Question: i'm trying to get properties from the relationship between tables , but its seems not working , i tried other solution in the web but still not working , here the code bellow that i call :
'''
$data = Employer::with(['contratClient'=>function($query){$query->select("idcontrat");}])
->where("id_entre",1)
->get();
echo "<pre>";
dd($data[0]->contratClient);
echo "</pre>";
'''
the Employer Model :
'''
class Employer extends Model{
protected $primaryKey = 'id_em';
protected $table = 'employers';
protected $guarded = array();
public function contratClient(){
return $this->hasMany("App\ContratClient","id_emp");
}
}
'''
the ContratClient Model :
'''
class ContratClient extends Model
{
protected $primaryKey = 'idcontrat';
protected $table = 'contratClients';
public function employer(){
return $this->belongsTo('App\Employer','id_em');
}
}
'''
here is the result:

if i miss any thing please i'm listing , still a beginner in Laravel
thanks
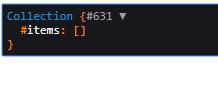
Answer: The models relationships should be:
'''
class Employer extends Model{
protected $primaryKey = 'id_em';
protected $table = 'employers';
protected $guarded = array();
public function contratClient(){
return $this->hasMany("App\ContratClient","id_emp", "id_em");
}
}
class ContratClient extends Model
{
protected $primaryKey = 'idcontrat';
protected $table = 'contratClients';
public function employer(){
return $this->belongsTo('App\Employer','id_emp', 'id_em');
}
}
'''
To verify relationships, try first to get rows with that:
'''
$data = Employer::with('contratClient')->get();
'''